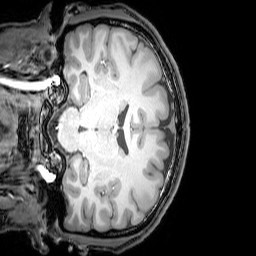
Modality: T1w
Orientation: coronal
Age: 20
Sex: male
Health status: healthy
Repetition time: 0.081 s
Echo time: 0.037 s